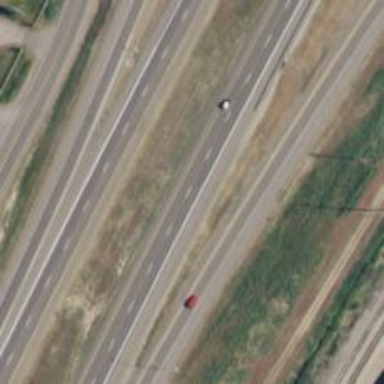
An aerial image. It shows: Motorway.